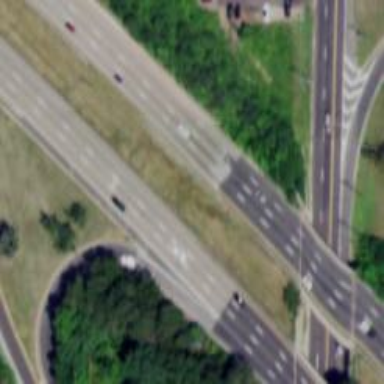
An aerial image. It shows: Urban freeway or expressway.